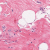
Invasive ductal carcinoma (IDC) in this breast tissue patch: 0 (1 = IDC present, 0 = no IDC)